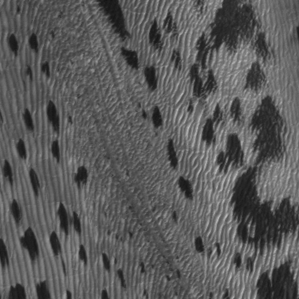
Label: frost